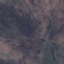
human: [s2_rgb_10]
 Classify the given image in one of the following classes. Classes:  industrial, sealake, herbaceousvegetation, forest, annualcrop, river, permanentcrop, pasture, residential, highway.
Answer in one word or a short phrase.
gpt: HerbaceousVegetation